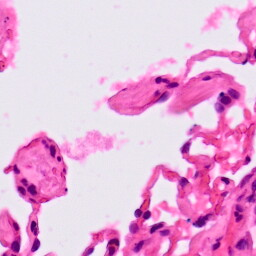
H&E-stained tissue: Lung